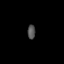
Tissue: skin
Cell type: Epithelial cells
Senescence score: 0.2322
Nuclear area (px): 109
Mean DAPI intensity: 82.046